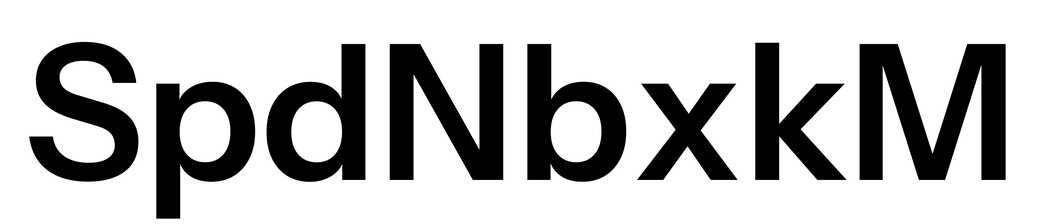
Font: InstrumentSans_SemiBold